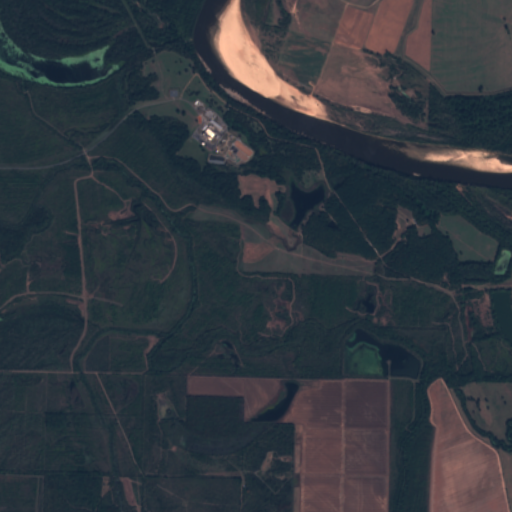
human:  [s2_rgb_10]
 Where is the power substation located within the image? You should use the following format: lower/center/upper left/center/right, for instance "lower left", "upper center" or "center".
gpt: The power substation is located in the upper center of the image.
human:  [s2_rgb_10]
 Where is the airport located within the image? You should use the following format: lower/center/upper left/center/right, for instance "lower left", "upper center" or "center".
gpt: There is no airport in the image.